Question: I'm using SQL Server 2008 and the 'Geometry' datatype to store a list of UK a roads, which I've imported from the <URL> data set.
Each road is split into multiple rows, which each contain a single line 'Linestring'. For instance the A369 is made up of 18 seperate lines, as shown in the image below:

What I'd like to do it collect all the seperate rows containing portions of a road and create a new row which holds all the combined individual lines as one linestring.
In other words running the code 'SELECT * FROM Structure WHERE Name = 'A369'' would return only one row, but still drawn the road seen in the image above.
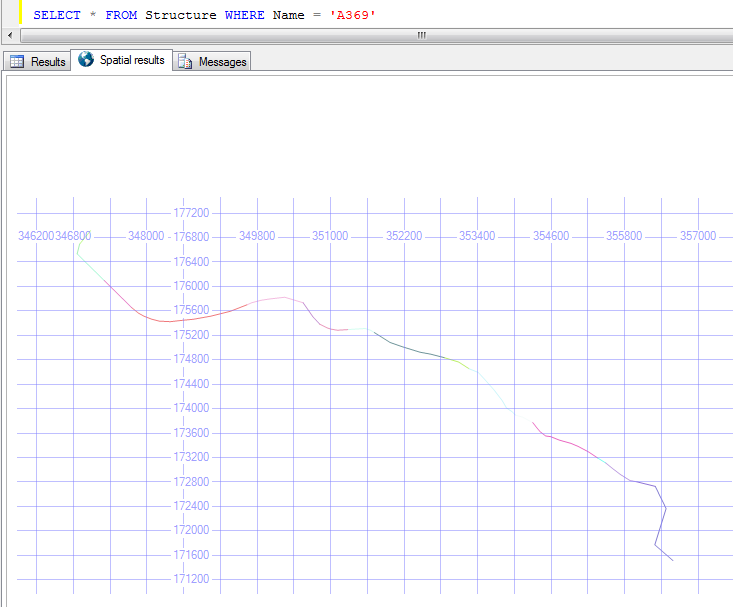
Answer: Just use .STUnion
'''
BEGIN
-- create a test table
DECLARE @test TABLE(seg GEOMETRY);
INSERT INTO @test VALUES(geometry::STGeomFromText('LINESTRING (0 0, 50 100)', 0))
INSERT INTO @test VALUES(geometry::STGeomFromText('LINESTRING (50 100, 100 200)', 0))
INSERT INTO @test VALUES(geometry::STGeomFromText('LINESTRING (100 200, 150 300)', 0))
--SELECT seg.STAsText() FROM @test
DECLARE @geom GEOMETRY
SELECT @geom = (SELECT TOP 1 seg FROM @test)
-- union all the linestring points
SELECT @geom = @geom.STUnion([seg]) FROM @test
-- do what you want with the results
SELECT @geom
print(@geom.STAsText())
END
'''